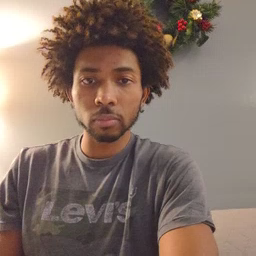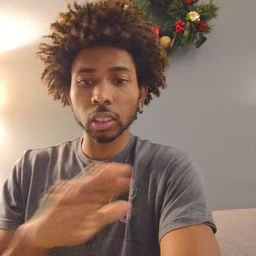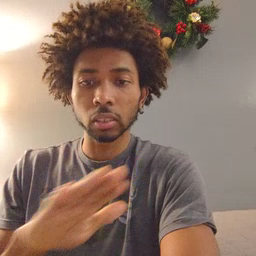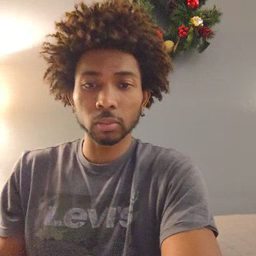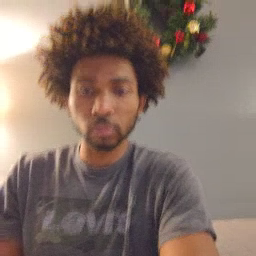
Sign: clean